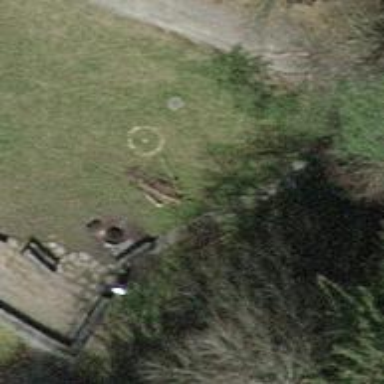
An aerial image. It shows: Bench for seating.